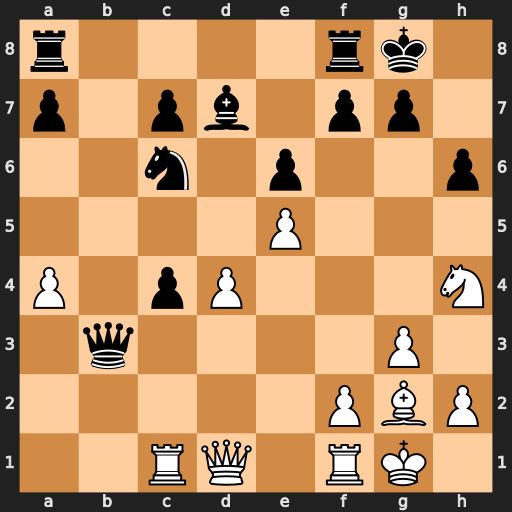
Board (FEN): r4rk1/p1pb1pp1/2n1p2p/4P3/P1pP3N/1q4P1/5PBP/2RQ1RK1
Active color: w
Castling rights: -
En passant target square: -
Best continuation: Qxb3 cxb3 Bxc6 Bxc6 Rxc6